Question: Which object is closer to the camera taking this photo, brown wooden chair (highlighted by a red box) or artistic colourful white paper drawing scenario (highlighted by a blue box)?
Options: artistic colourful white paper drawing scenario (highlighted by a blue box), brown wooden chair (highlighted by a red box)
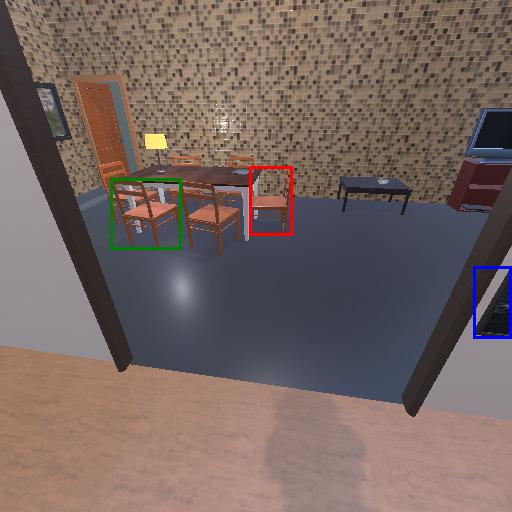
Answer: artistic colourful white paper drawing scenario (highlighted by a blue box)